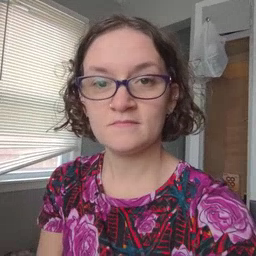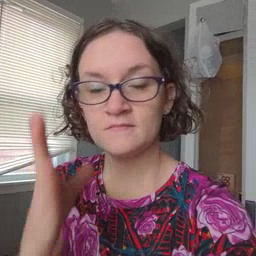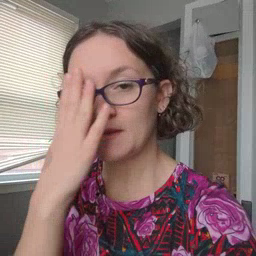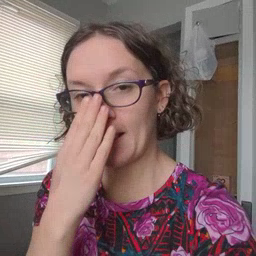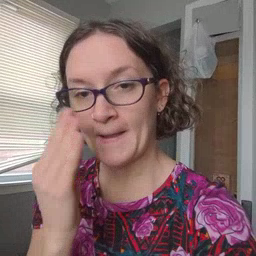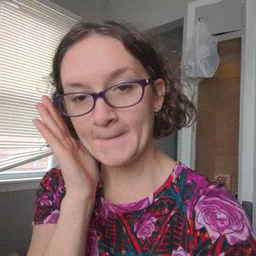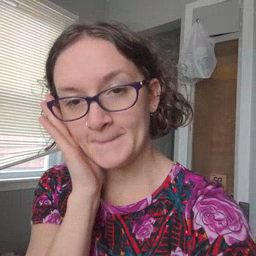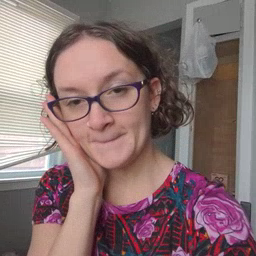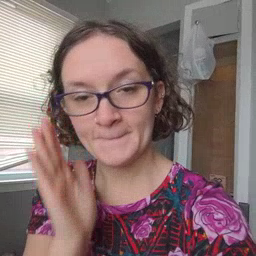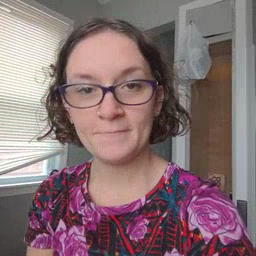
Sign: nap